This plot shows a bearing's acceleration signal over time (raw waveform). Based on the visible evidence, which condition applies: normal, inner_race, outer_race, ball?
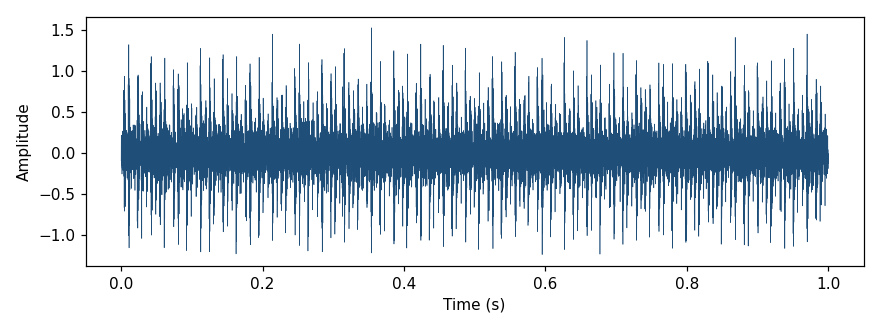
Answer: inner_race